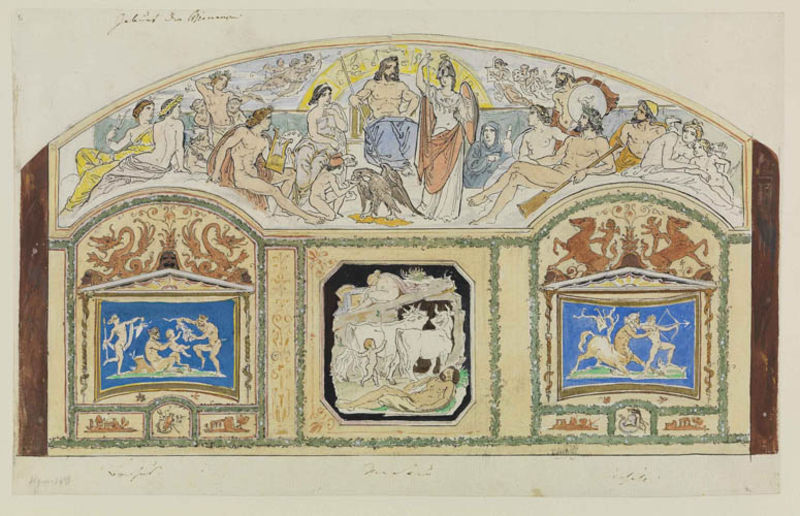
Titel: Geburt der Athena - Jugend des Dionysos - Hermes, die Rinder des Apollo wegtreibend - Erziehung des Achill durch Chiron
Künstler: Moritz von Schwind
Standort: Karlsruhe
Institution: Staatliche Kunsthalle Karlsruhe
Schlagwörter: blue, church, people, white, women, green, wall, yellow, brown, angel, angels, centaur, gods, greek, horses, man, mythology, naked, nude, nudes, roman, satyr, orange, child, helmet, drawing, color, animals, sketch, eagle, myth, children, cupid, putto, wreath, pantheon, plan, religion, cow, cows, god, goddess, godesses, christ, bull, baby, fresco, kids, zeus, kid, aphrodite, jupiter, dancing, arrow, bow, minotaur, frieze, goddesses, dragons, artemis, athena, apollo, hermes, olympus, hera, worship, poseidon, religon, griffin, reproduction, archer, minerva, roman gods, atena, neptune, flacon, centuar, sea monsters